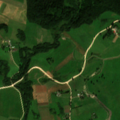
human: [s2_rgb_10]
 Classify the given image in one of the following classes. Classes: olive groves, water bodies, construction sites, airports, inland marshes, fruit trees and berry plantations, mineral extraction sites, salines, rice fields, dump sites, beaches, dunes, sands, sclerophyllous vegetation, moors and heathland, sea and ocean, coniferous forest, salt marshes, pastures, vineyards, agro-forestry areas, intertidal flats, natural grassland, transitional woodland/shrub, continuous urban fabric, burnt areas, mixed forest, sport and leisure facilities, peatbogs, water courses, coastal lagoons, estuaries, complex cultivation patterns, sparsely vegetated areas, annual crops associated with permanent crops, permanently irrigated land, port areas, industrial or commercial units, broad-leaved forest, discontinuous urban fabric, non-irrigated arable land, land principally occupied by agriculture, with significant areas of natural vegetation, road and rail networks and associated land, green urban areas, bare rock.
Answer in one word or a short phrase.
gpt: non-irrigated arable land, pastures, complex cultivation patterns, land principally occupied by agriculture, with significant areas of natural vegetation, mixed forest